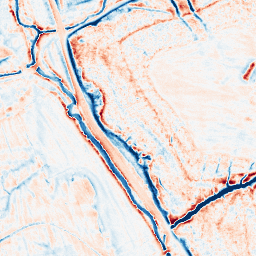
Category: edge_preserving
Decomposition family: anisotropic_diffusion
Decomposition parameters: iterations: 50
kappa: 50
gamma: 0.1
Upsampling method: quadratic
Upsampling parameters: scale: 8
Upsampling scale: 8